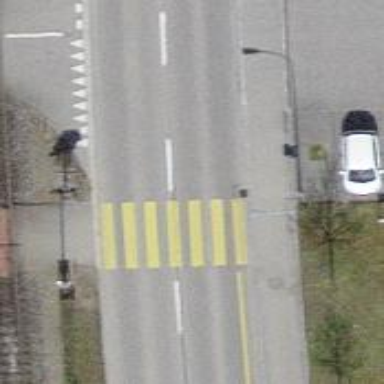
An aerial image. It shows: Uncontrolled zebra crossing with notable zebra markings.